Question: I am developing a asp.net website and need to add validator for multiple textboxes. I googled it and found a custom validator.
I add this as a project and do things.. and the website is running fine.
But whenever I run the project with Start Debugging icon, the following message appears.

I can click OK and continue but this has become really annoying.. Any idea not to appear this?
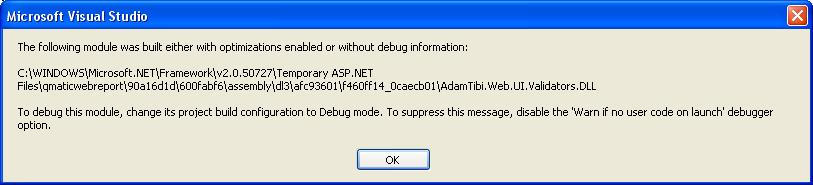
Answer: It tells you at the bottom of the dialog how to turn off the warning:
> To suppress this message, disable the 'Warn if no user code on launch' debugger option.